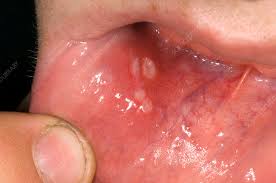
Condition: Mouth Ulcer